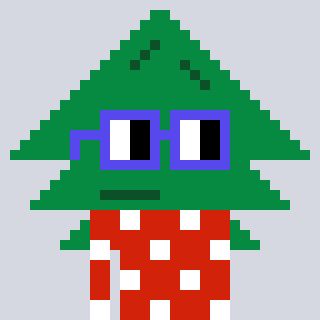
a pixel art character with square blue glasses, a fir-shaped head and a red-colored body on a cool background